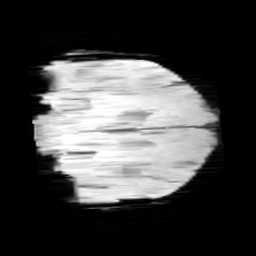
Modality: minIP
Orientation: coronal
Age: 9
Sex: female
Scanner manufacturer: siemens
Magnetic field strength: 3 T
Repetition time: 0.027 s
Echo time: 0.02 s